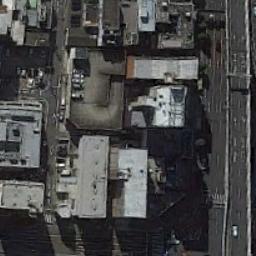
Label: commercial_area